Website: home-depot
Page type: delivery-shipping
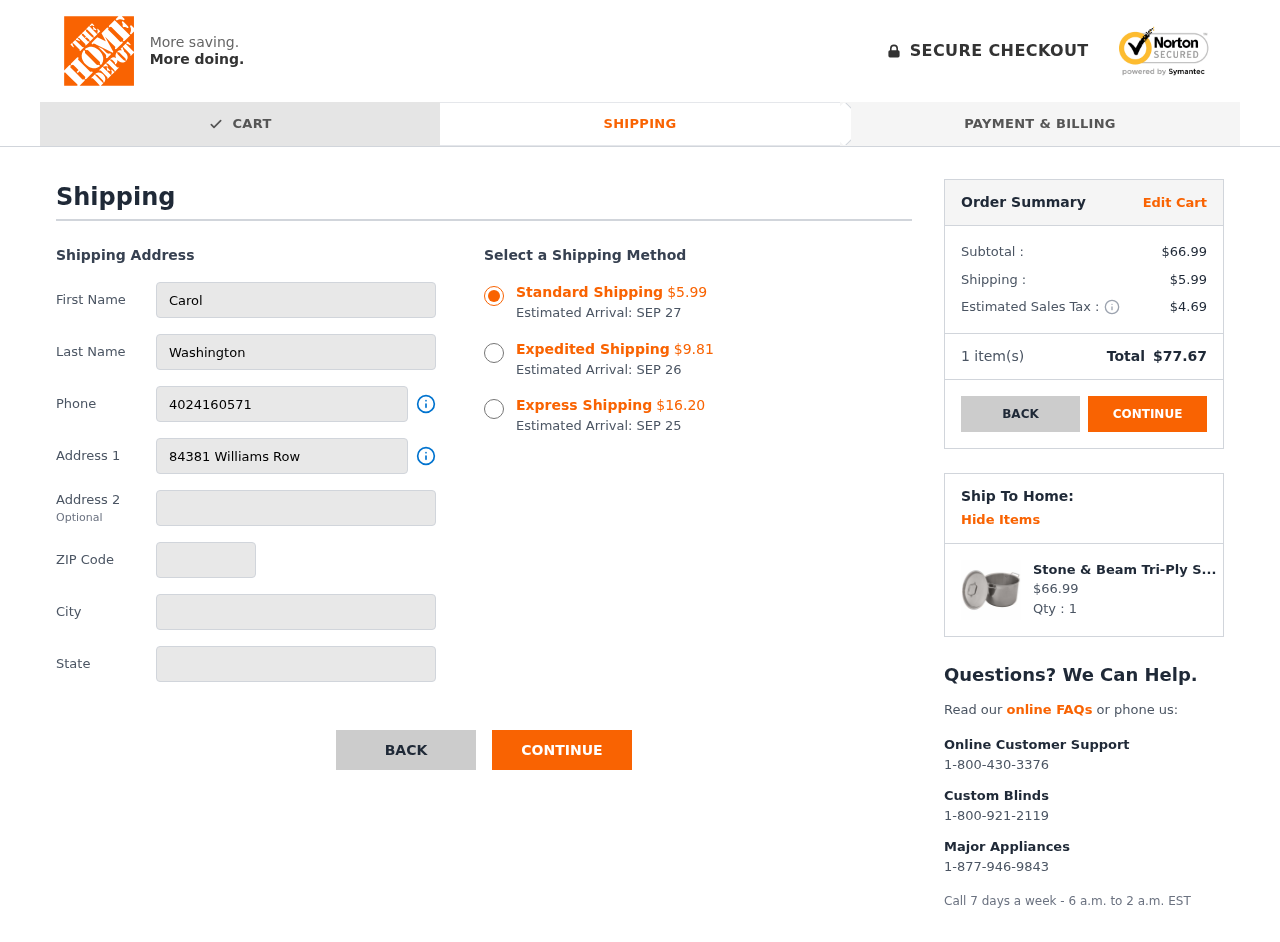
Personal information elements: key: PII_CITY
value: Langside
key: PII_FIRSTNAME
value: Carol
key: PII_LASTNAME
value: Washington
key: PII_PHONE
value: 4024160571
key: PII_POSTCODE
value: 19885
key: PII_STATE
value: Nebraska
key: PII_STREET
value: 84381 Williams Row
Product elements: key: PRODUCT1_NAME
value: Stone & Beam Tri-Ply Stainless Steel Stockpot, 12-Quart (Renewed)
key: PRODUCT1_PRICE
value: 66.99
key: PRODUCT1_QUANTITY
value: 1
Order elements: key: ORDER_SHIPPING_COST_STANDARD
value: $5.99
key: ORDER_DELIVERY_DATE
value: SEP 27
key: ORDER_SHIPPING_COST_EXPEDITED
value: $9.81
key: ORDER_DELIVERY_DATE_EXPEDITED
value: SEP 26
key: ORDER_SHIPPING_COST_EXPRESS
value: $16.20
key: ORDER_DELIVERY_DATE_EXPRESS
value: SEP 25
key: ORDER_SUBTOTAL
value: $66.99
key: ORDER_SHIPPING_COST
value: $5.99
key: ORDER_TAX
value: $4.69
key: ORDER_NUM_ITEMS
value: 1
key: ORDER_TOTAL
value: $77.67